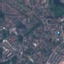
Land use / land cover class: Residential